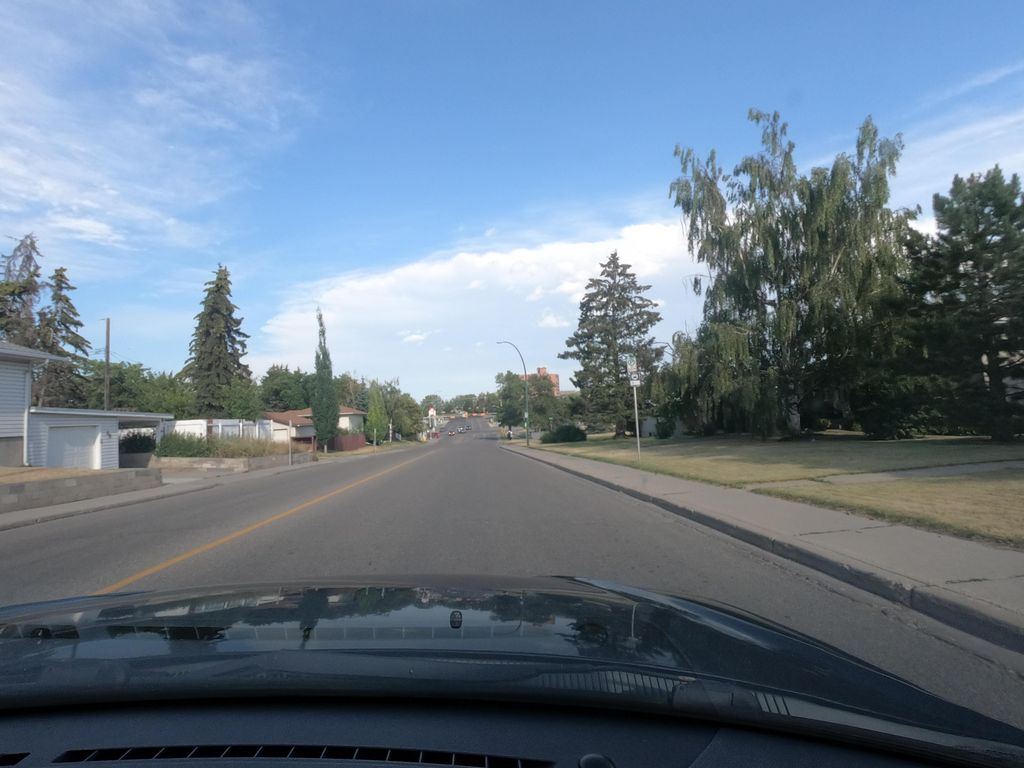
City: calgary